Brain MRI, t2w sequence, axial 2D slice.
Patient: age 42, sex F, weight 95 kg, height 1.95 m
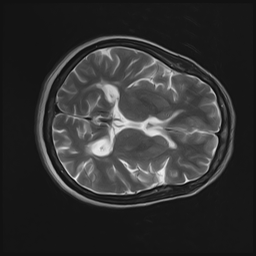